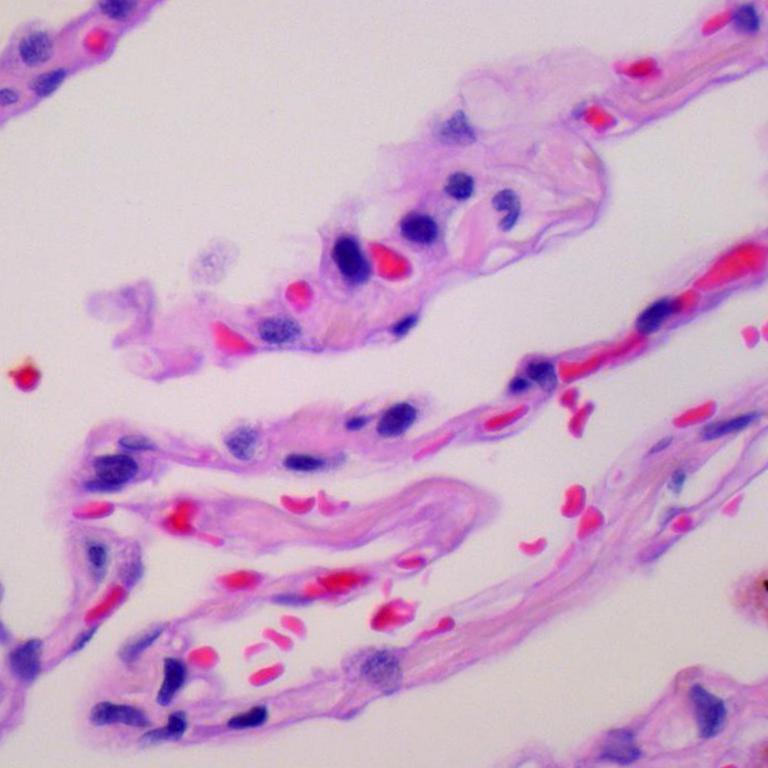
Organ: lung
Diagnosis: benign